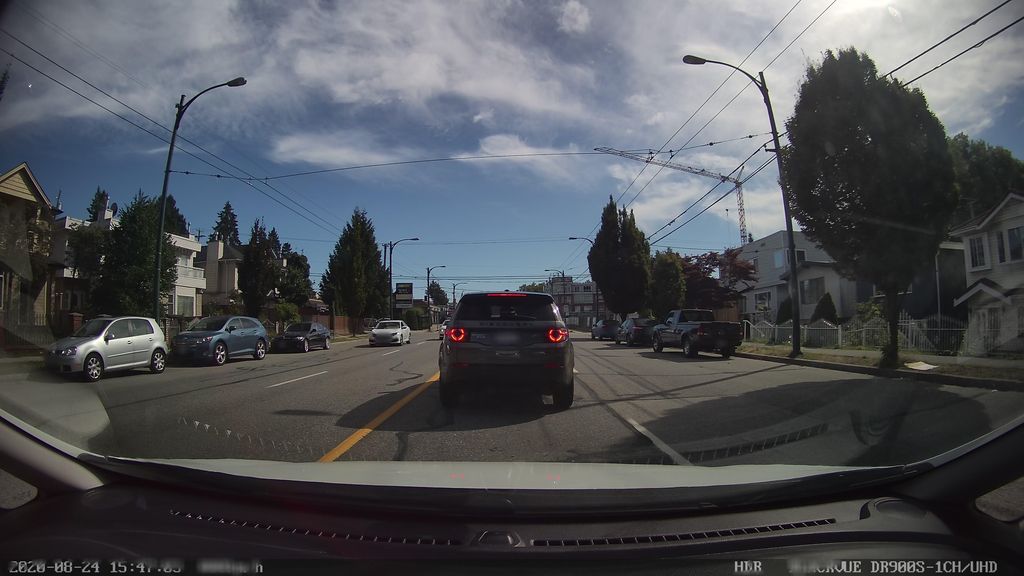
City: vancouver